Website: lowes
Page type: payment
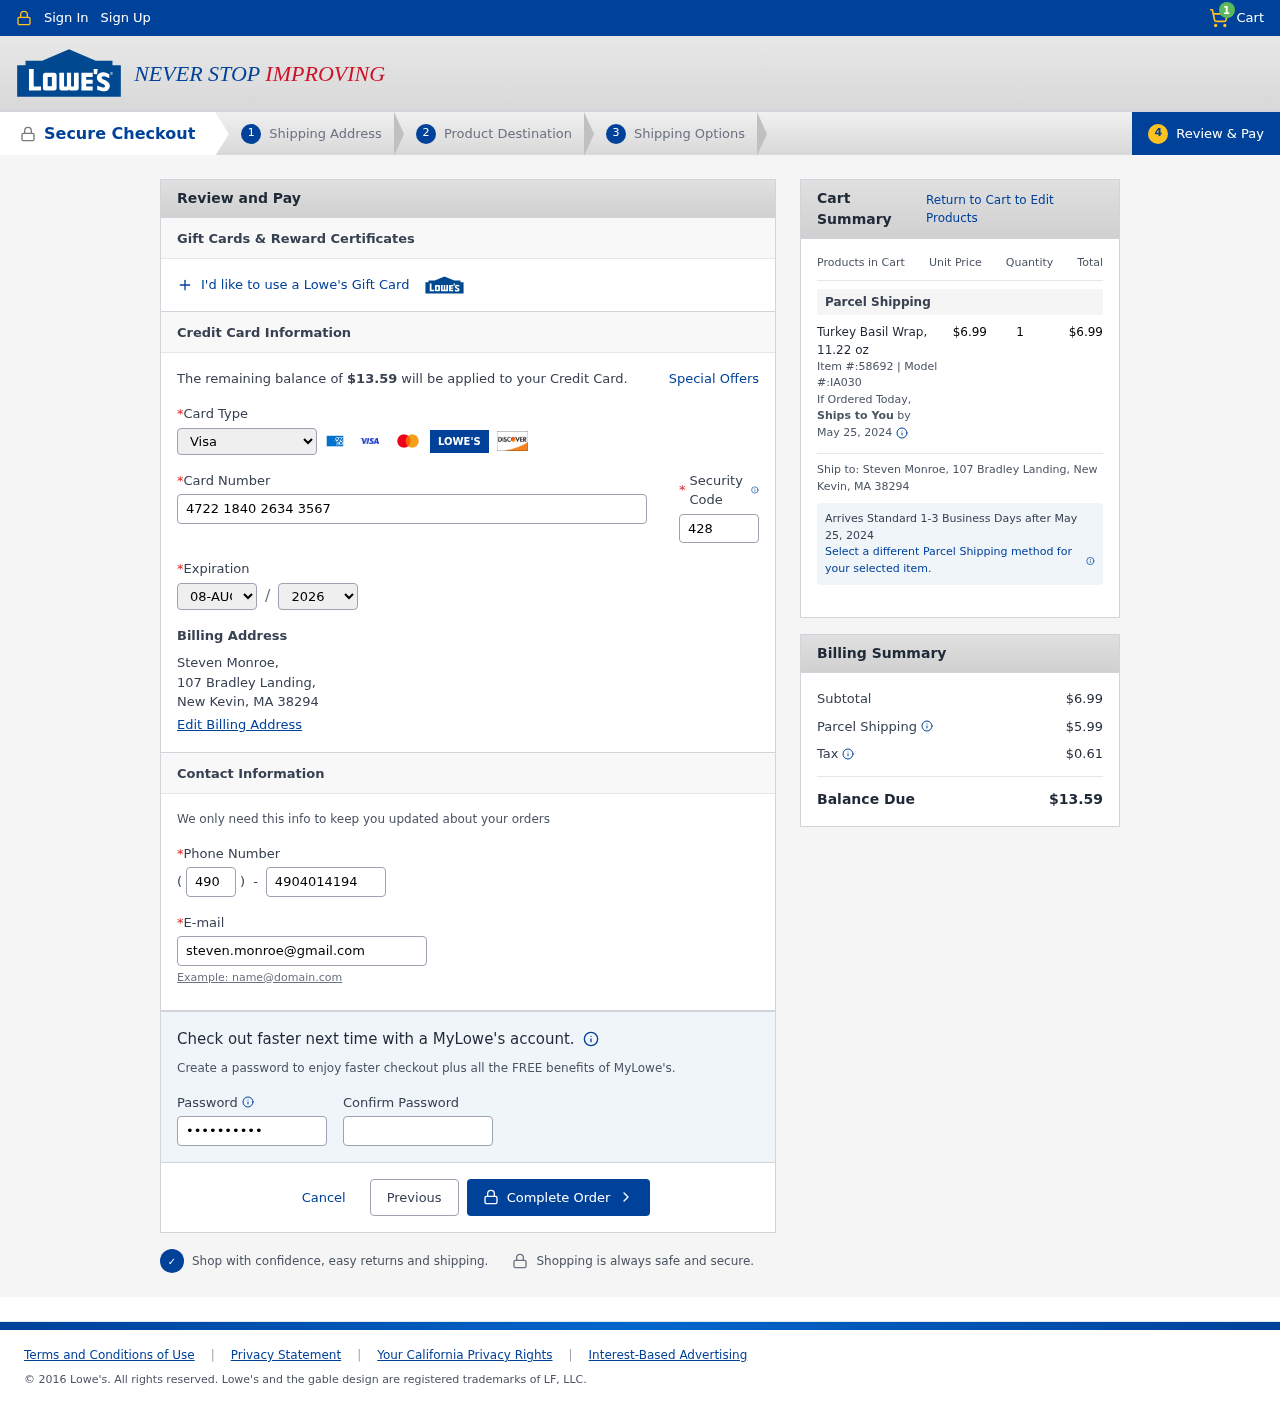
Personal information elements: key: PII_CARD_CVV
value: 428
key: PII_CARD_EXPIRY_MONTH
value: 08
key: PII_CARD_EXPIRY_YEAR
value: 26
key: PII_CARD_NUMBER
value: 4722 1840 2634 3567
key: PII_CARD_TYPE
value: Visa
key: PII_CITY_STATE_ZIP
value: New Kevin, MA 38294
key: PII_EMAIL
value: steven.monroe@gmail.com
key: PII_FULLNAME
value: Steven Monroe,
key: PII_PHONE
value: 4904014194
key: PII_PHONE_AREA
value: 490
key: PII_STREET
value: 107 Bradley Landing
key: PII_STREET
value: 107 Bradley Landing,
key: PII_FULLNAME2
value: Steven Monroe
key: PII_CITY
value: New Kevin
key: PII_STATE_ABBR
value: MA
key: PII_POSTCODE
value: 38294
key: PII_POSTCODE_FULL
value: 38294
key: PII_CITY_STATE
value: New Kevin, MA
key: PII_POSTCODE_NUMERIC
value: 38294
Product elements: key: PRODUCT1_NAME
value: Turkey Basil Wrap, 11.22 oz
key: PRODUCT1_PRICE
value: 6.99
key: PRODUCT1_QUANTITY
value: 1
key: PRODUCT1_ITEM
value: Item #:58692
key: PRODUCT1_MODEL
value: Model #:IA030
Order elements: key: ORDER_NUM_ITEMS
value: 1
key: ORDER_TOTAL
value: $13.59
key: ORDER_SHIPPING_DATE
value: May 25, 2024
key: ORDER_SUBTOTAL
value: $6.99
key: ORDER_SHIPPING_DATE2
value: May 25, 2024
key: ORDER_SHIPPING_COST
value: $5.99
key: ORDER_TAX
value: $0.61